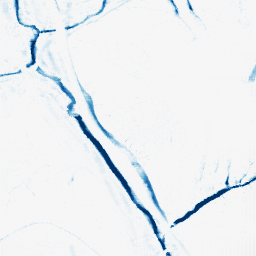
Category: morphological
Decomposition family: morphological_ellipse
Decomposition parameters: operation: closing
width: 5
height: 10
Upsampling method: fft_zeropad
Upsampling parameters: scale: 8
Upsampling scale: 8